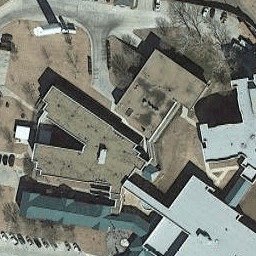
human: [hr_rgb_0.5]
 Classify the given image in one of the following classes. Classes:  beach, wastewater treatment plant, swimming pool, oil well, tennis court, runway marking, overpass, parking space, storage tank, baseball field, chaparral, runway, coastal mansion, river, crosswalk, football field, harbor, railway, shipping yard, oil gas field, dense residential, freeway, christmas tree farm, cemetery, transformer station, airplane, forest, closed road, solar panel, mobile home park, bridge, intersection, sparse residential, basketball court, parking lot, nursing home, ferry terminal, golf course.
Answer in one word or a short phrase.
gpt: nursing home